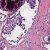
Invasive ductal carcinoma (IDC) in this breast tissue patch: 0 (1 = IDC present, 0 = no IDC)